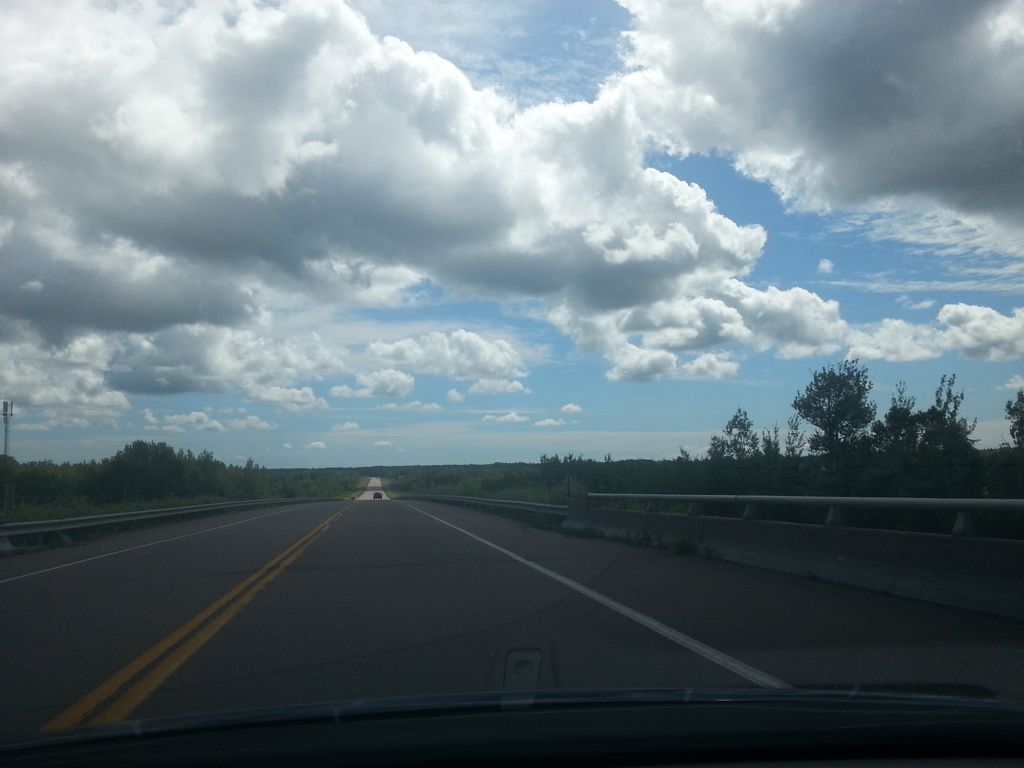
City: charlottetown